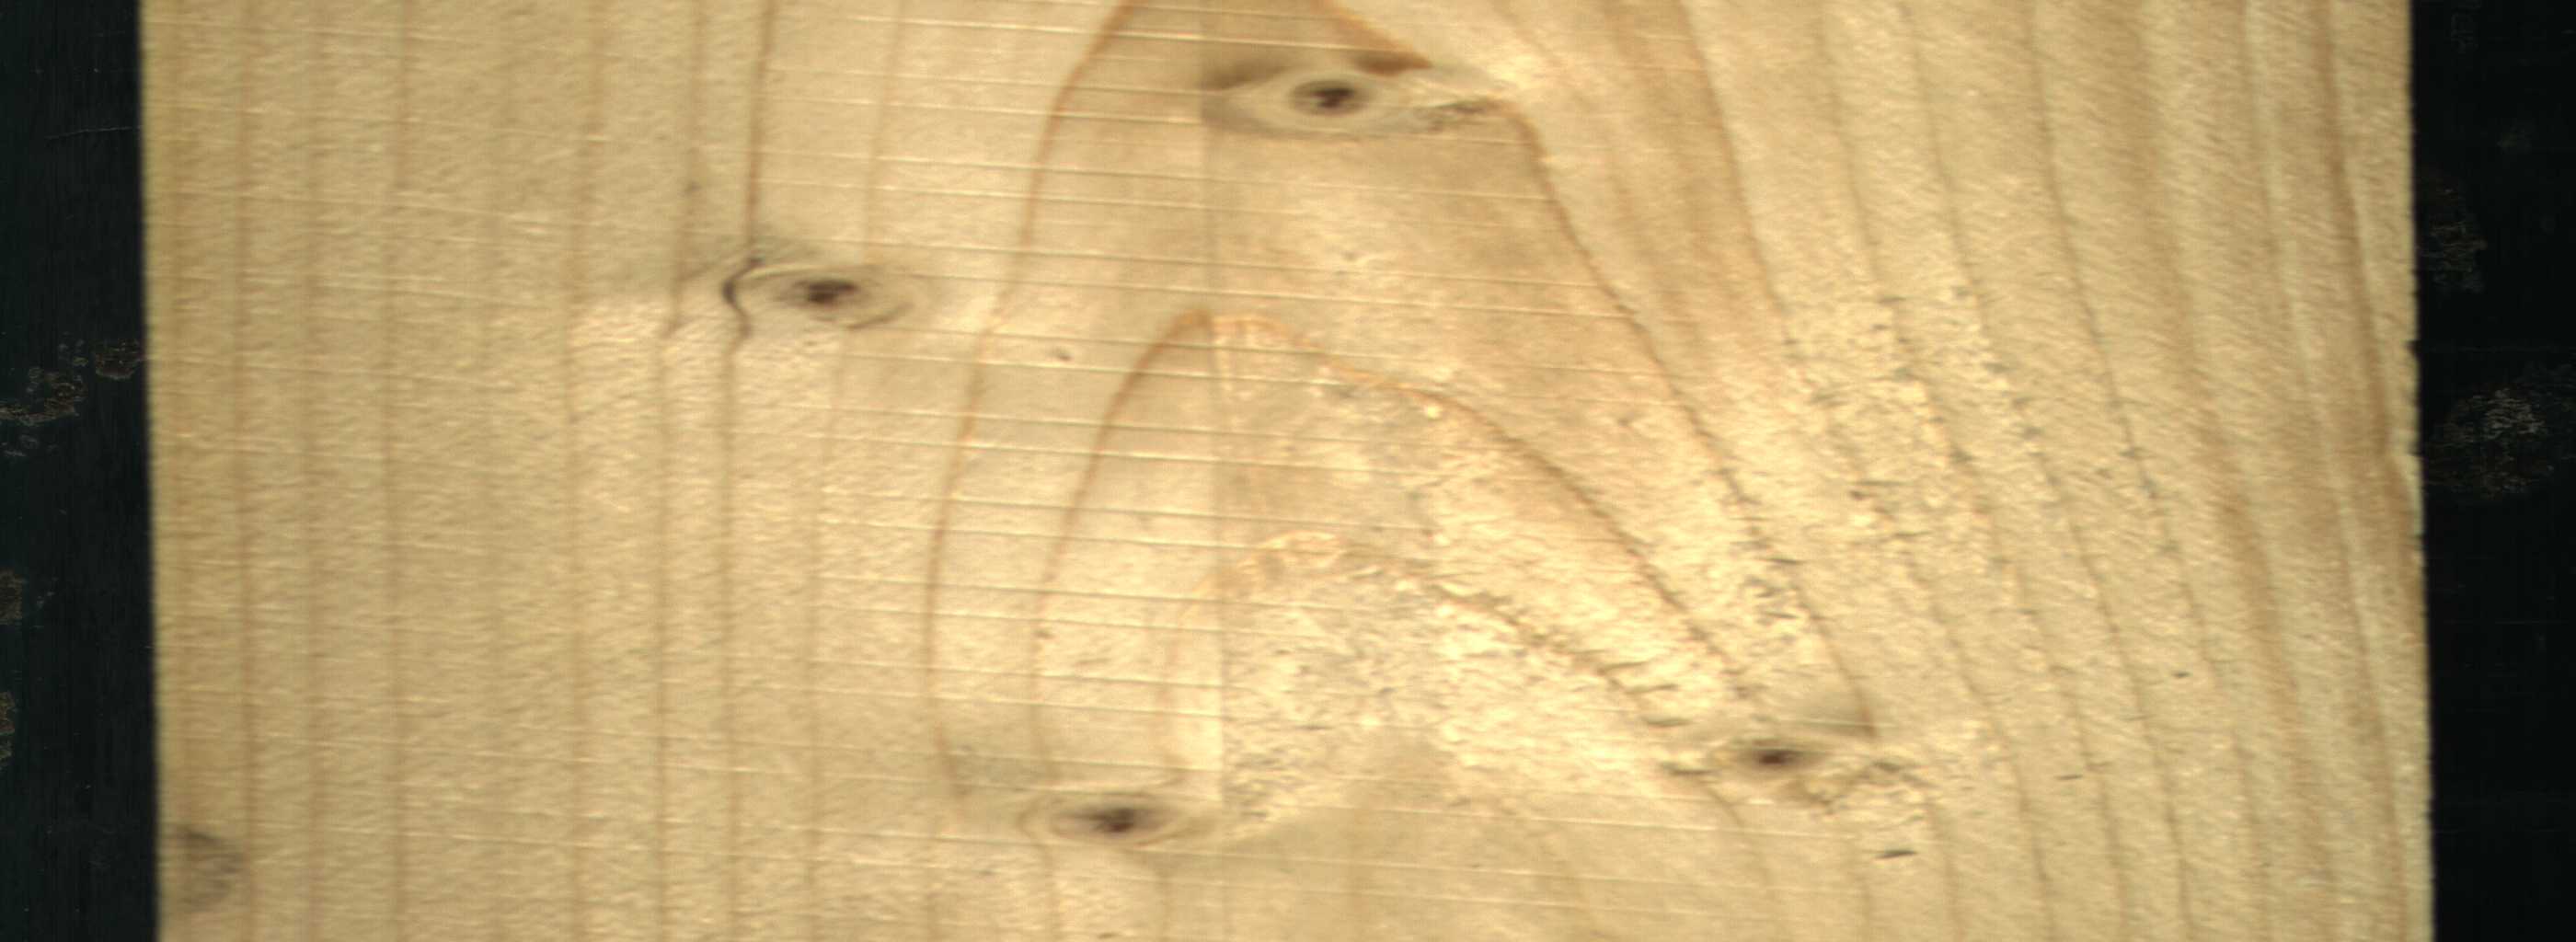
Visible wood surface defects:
Live_Knot
Live_Knot
Live_Knot
Live_Knot